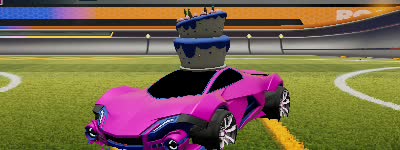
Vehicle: werewolf